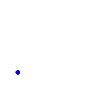
Particle: pion